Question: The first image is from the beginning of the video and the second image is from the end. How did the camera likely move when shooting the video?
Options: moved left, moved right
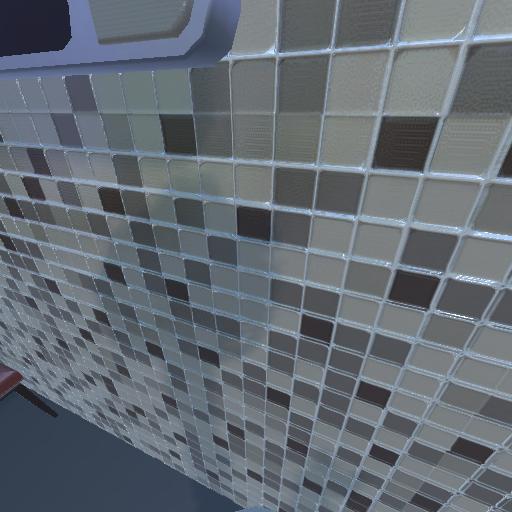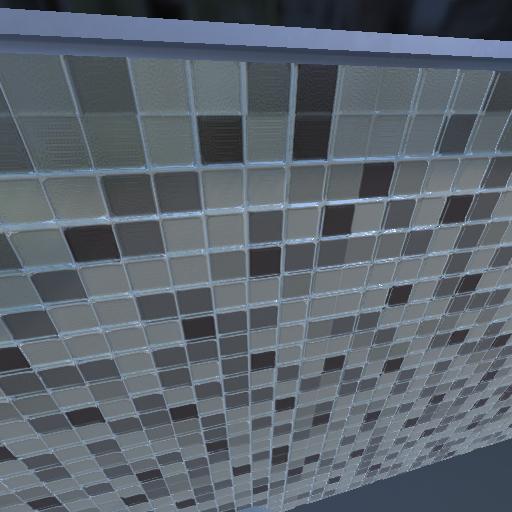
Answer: moved left